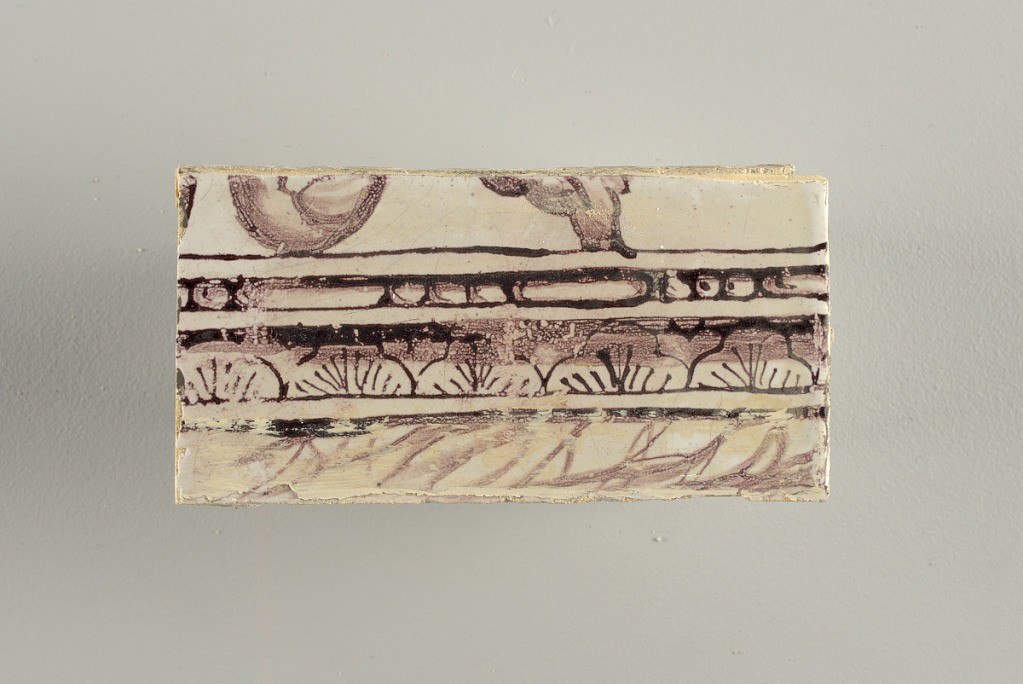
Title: Wall facing
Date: ca. 1725
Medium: tin-glazed earthenware, underglaze
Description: Two vertical rectangles, twenty-three tiles high.  A) Nine tiles wide at top; seven tiles wide at bottom.  B) Ten and one-half tiles wide.

Arabesque design of foliage.  A) with centered figure of Justice under a canopy.  B) with centered urn.